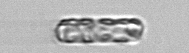
Label: Dactyliosolen_fragilissimus